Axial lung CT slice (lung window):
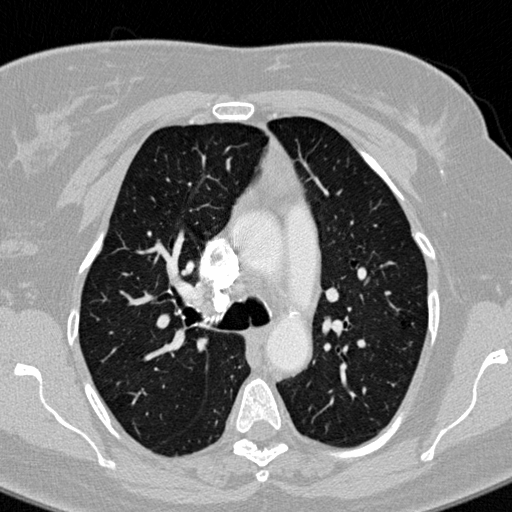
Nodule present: no